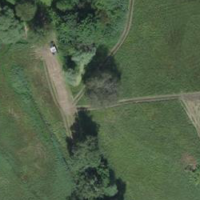
EUNIS habitat code: 25
Species observed at this site:
Corvus corone
Alcedo atthis
Sylvia borin
Botaurus stellaris
Aegithalos caudatus
Sylvia atricapilla
Spinus spinus
Poecile palustris
Larus michahellis
Cygnus olor
Erithacus rubecula
Phoenicurus ochruros
Cyanistes caeruleus
Sturnus vulgaris
Chloris chloris
Troglodytes troglodytes
Larus canus
Corvus frugilegus
Passer domesticus
Turdus merula
Circus aeruginosus
Spatula clypeata
Mareca strepera
Locustella naevia
Hirundo rustica
Mergus merganser
Milvus milvus
Turdus pilaris
Milvus migrans
Cinclus cinclus
Motacilla alba
Delichon urbicum
Tachybaptus ruficollis
Certhia brachydactyla
Podiceps cristatus
Turdus philomelos
Fulica atra
Anas crecca
Falco subbuteo
Dendrocopos major
Podiceps nigricollis
Buteo buteo
Gallinago gallinago
Turdus iliacus
Chroicocephalus ridibundus
Muscicapa striata
Phylloscopus collybita
Gallinula chloropus
Pica pica
Sitta europaea
Garrulus glandarius
Saxicola rubicola
Falco tinnunculus
Picus viridis
Acrocephalus scirpaceus
Motacilla cinerea
Anas platyrhynchos
Aythya ferina
Acrocephalus palustris
Aythya fuligula
Fringilla coelebs
Aythya marila
Ptyonoprogne rupestris
Carduelis carduelis
Columba palumbus
Phalacrocorax carbo
Parus major
Accipiter nisus